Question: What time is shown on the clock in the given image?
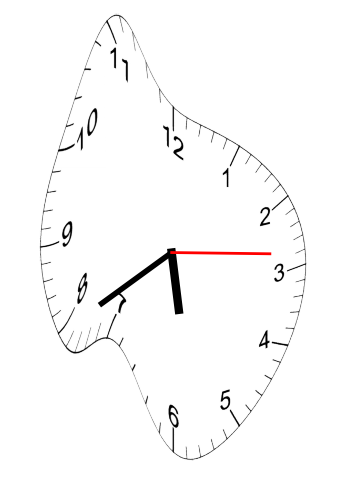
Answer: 05:39:14